Question: I need help with one tricky thing that I've tried to solve for a couple of days now. It feels like it should be relatively easy and that I am simply missing something somewhere.
I have an array defining each wall point (black dots) and I want to create a new inside point (green dots) for each wall point. The distance between each wall point and inside point should be 600.
I made a picture to show what I mean:

I'm writing this in javascript with aid of WebGL (ThreeJS).
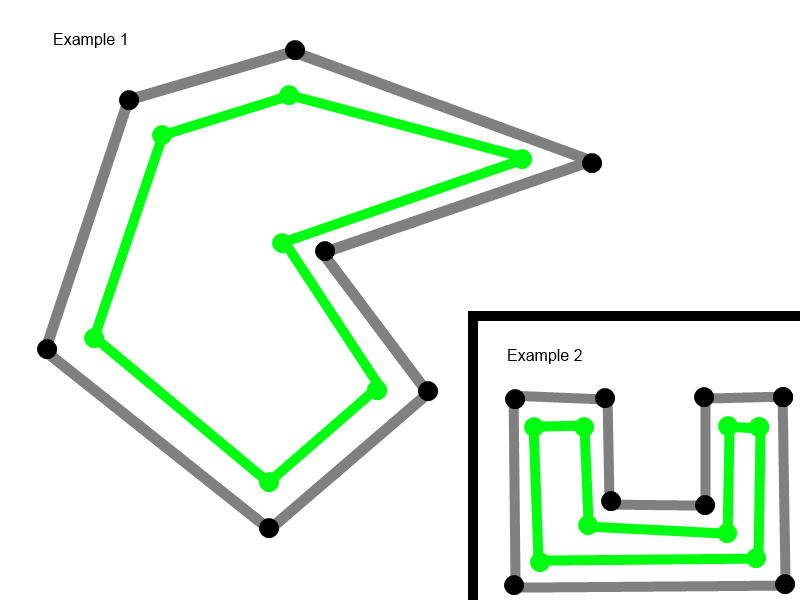
Answer: I'm going to propose a solution similar to David's, but using vertices rather than line segments. My solution also requires a consistent ordering of points, so I'll go with a clockwise ordering as well.
The following pseudocode will generate an ordered listing (in the same order as that of the original points) of new inside points:
'''
d = 600 // distance of new inside point from wall point
for each 3 consecutive points (a, b, c)
vector u = a - b; normalize u
vector v = c - b; normalize v
w = u + v; normalize w
if angle (a, b, c) is convex // cross product is positive: see below
new inside point = b + (w * d)
else // angle is concave/cross product is negative
new inside point = b - (w * d)
end
end
'''
The cross product (u x v) is given by:
> (x * y) - (y * x)
If the ordering is counter-clockwise, the signs of the cross product are reversed.
This does not check for collisions resulting from trying to put new inside points into a corridor of width less than 600, as '@01zhou' mentions in the comments.